Question: '''
var targetSize = Math.max($(window).width(), $(window).height());
var canvas = $("#canvas")[0];
canvas.setAttribute('width', $(window).width());
canvas.setAttribute('height', $(window).height());
var context = canvas.getContext("2d");
var img = new Image(); // Create new img element
img.onload = function () {
angle = Math.PI / 4;
context.setTransform(1, 0, 0, 1, 0, 0); //attempt to reset transform
context.drawImage(img, 0, 0);
};
img.src = '../../Images/FloorPlans/GroundFloor.jpg'; // Set source path
'''
This code produces the first image below on firefox17 on my nexus7. The original image is NOT angled, all of the lines should be north-south and east-west. It appears correctly on Firefox and chrome on the desktop, and chrome on my nexus7.
If i try to "un-skewer" the image using...
'''
context.setTransform(1, 0, Math.tan(angle), 1, 0, 0);
'''
I get the second output below! My target platform has to be FF on the Nexus7 :(
How can this be fixed? Or is this a firefox bug?

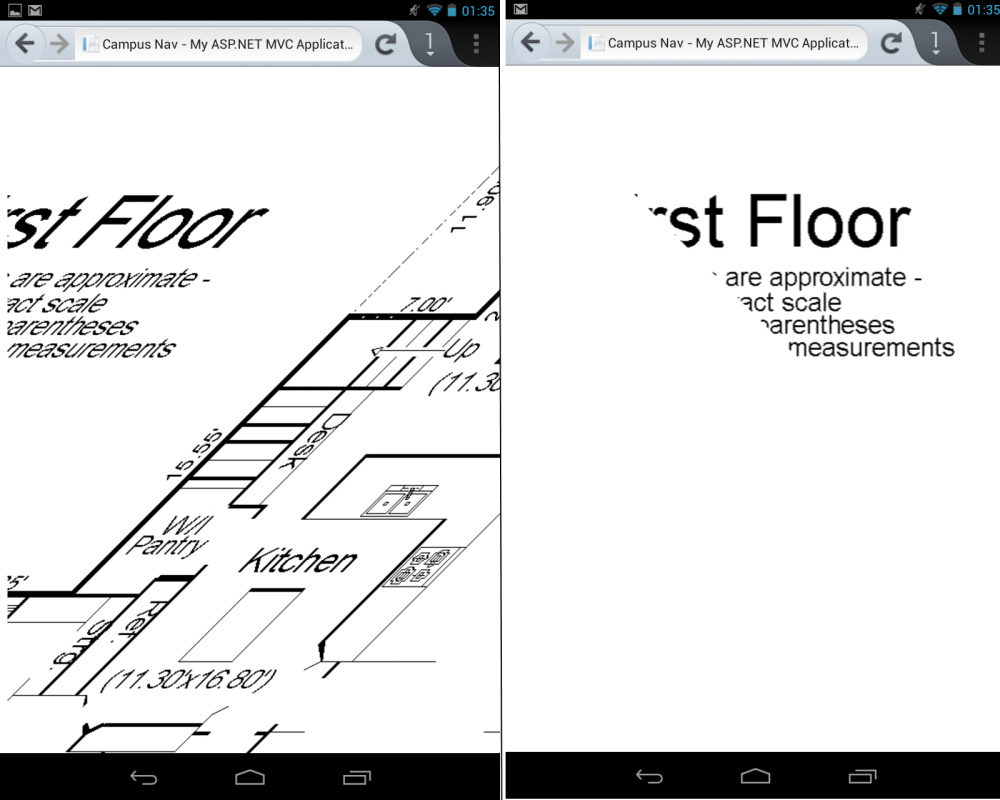
Answer: I've kinda worked it out.
The original image was a jpg, 1859px * 1568px ~ 501kb.
I resized it down to 50% and it worked! I then went back to the full size image (still not working) before resizing down 5% at a time. All of the images failed until I got to 75% of the original size (1394px * 1176px ~ 342kb) which worked perfectly!
So, the issue is either one of image size or file size.
Happy hunting!
Thanks to Edward Falk's comment below, we have a definitive answer. Yes, shaving a single pixel of of the width of the image (thus making the width an even number of pixels) fixed the problem entirely.
Firefox canvas requires (some?) images to have an even pixel width and height, otherwise they may render incorrectly.